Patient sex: M
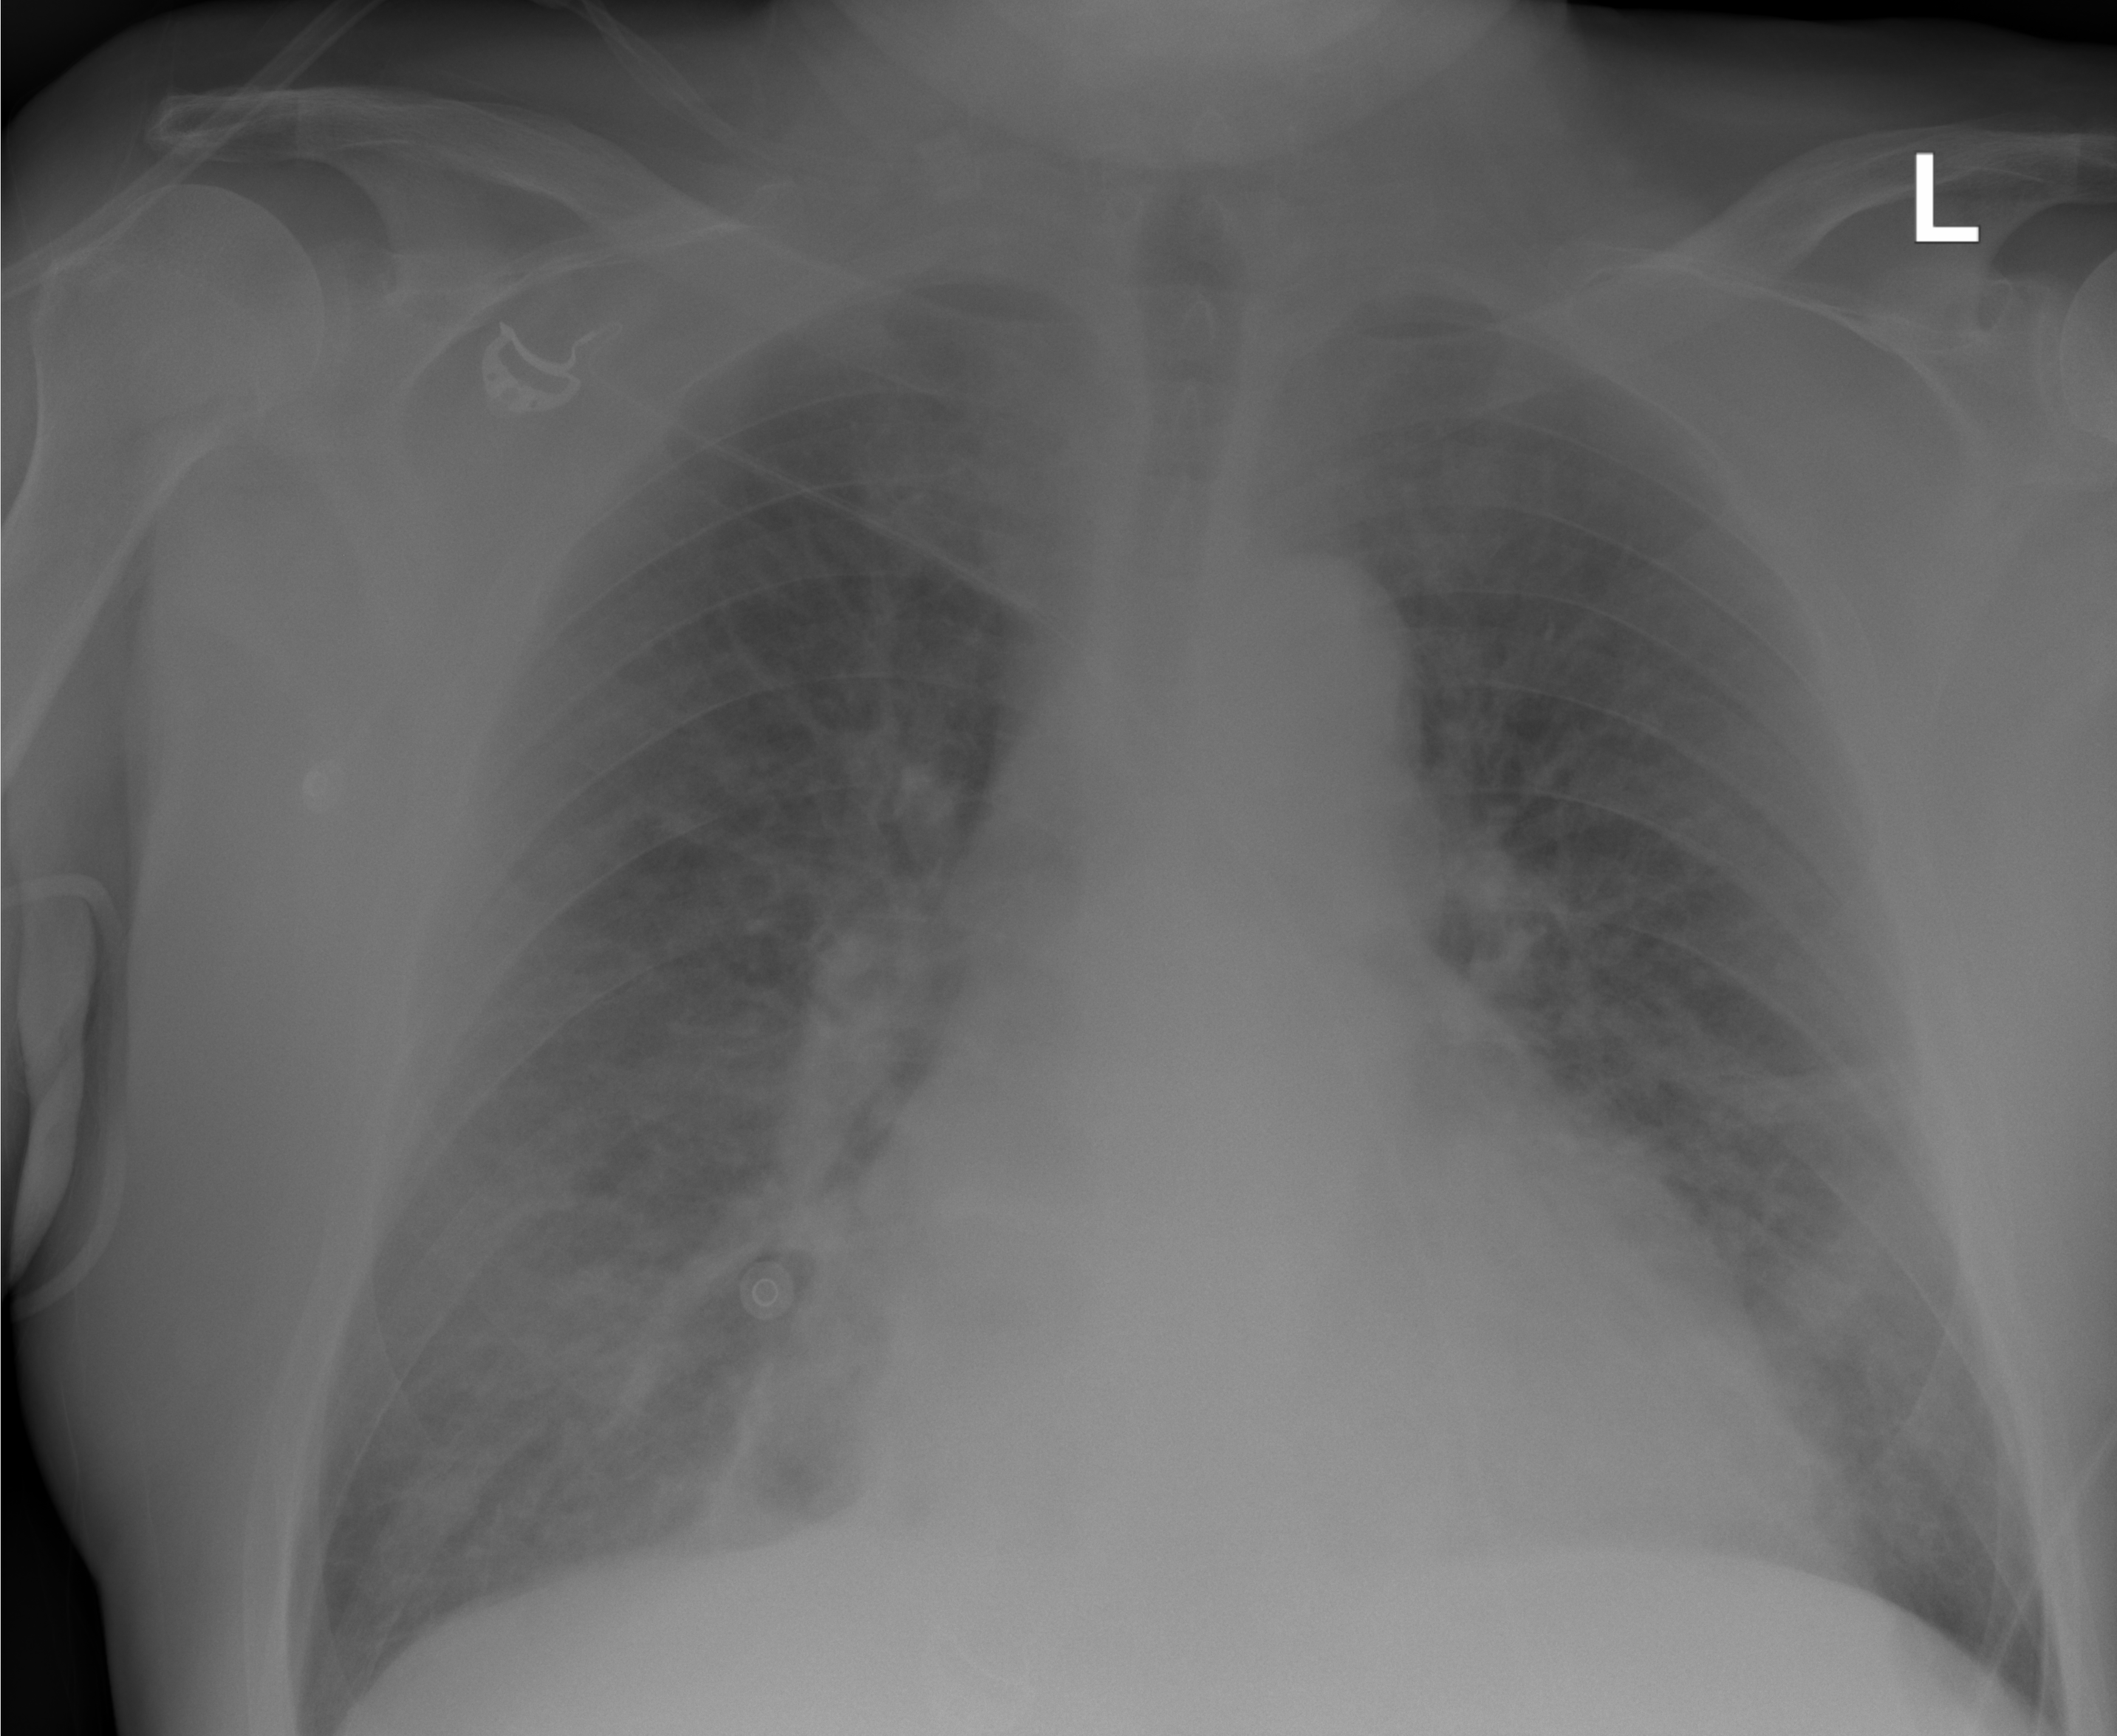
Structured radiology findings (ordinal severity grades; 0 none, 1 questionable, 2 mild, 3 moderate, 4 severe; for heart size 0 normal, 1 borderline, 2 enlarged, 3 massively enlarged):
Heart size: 2
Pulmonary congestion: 3
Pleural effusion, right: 1
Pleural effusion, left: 1
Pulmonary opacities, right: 0
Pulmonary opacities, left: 0
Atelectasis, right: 0
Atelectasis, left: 0